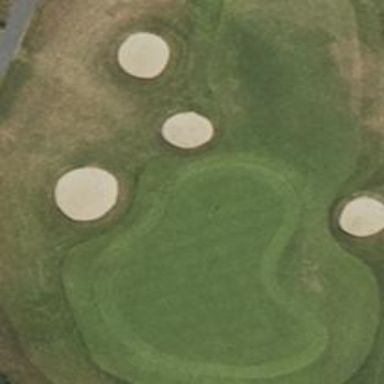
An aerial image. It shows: Golf green.